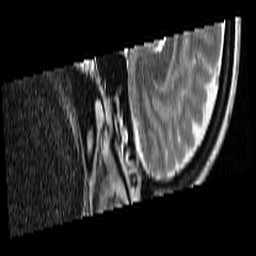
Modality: T2w
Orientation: sagittal
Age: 35
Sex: female
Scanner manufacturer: siemens
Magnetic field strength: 3 T
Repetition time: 7 s
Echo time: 0.085 s